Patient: sex M, age 65
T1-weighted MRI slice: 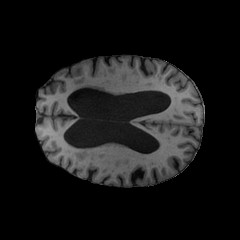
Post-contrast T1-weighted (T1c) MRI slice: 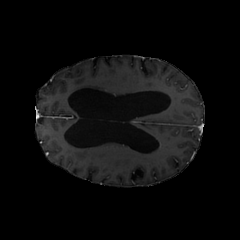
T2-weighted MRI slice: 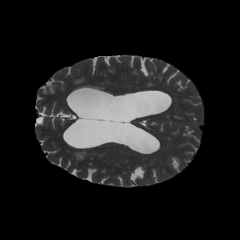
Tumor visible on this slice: no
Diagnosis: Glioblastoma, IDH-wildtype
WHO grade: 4